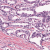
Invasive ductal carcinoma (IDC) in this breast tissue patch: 1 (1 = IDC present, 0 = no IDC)